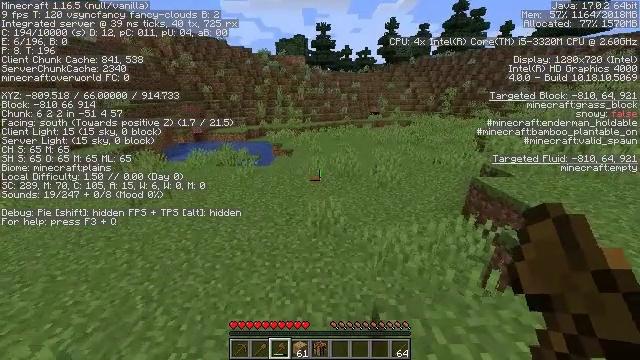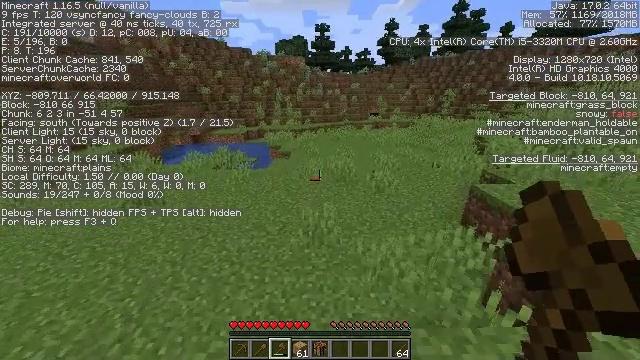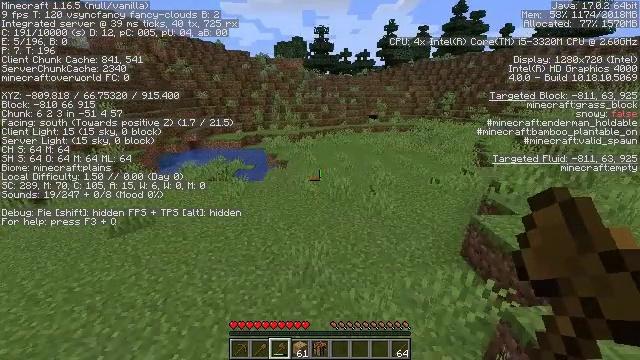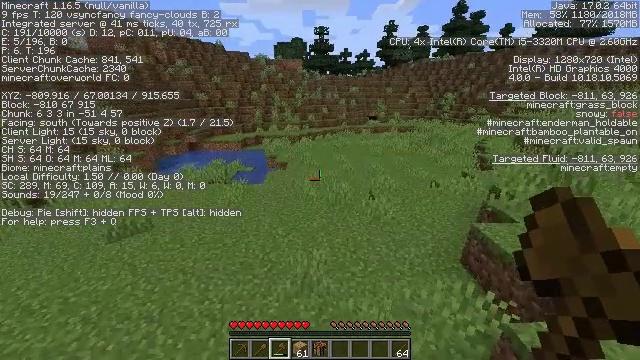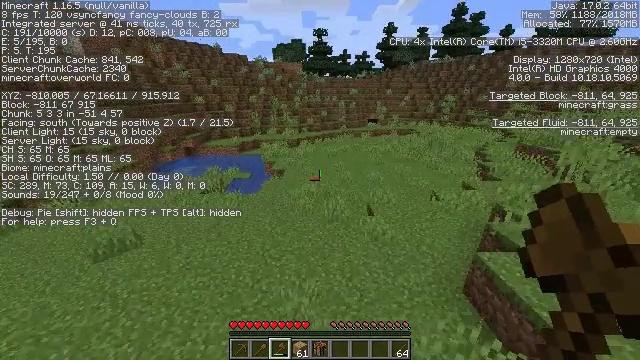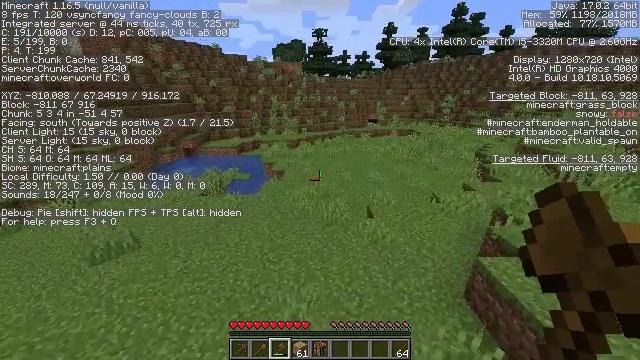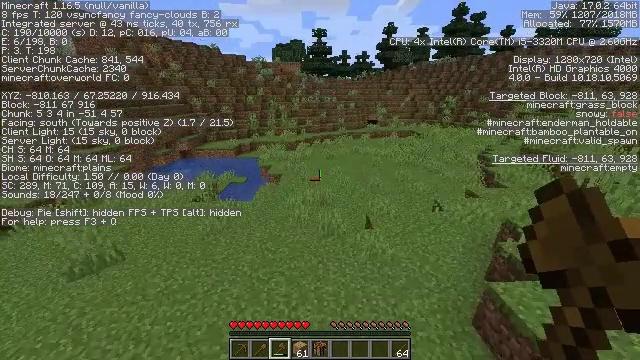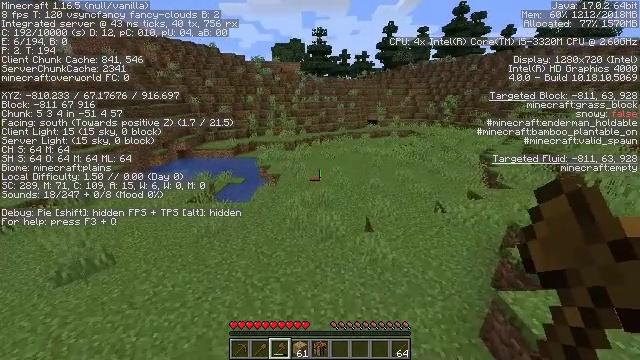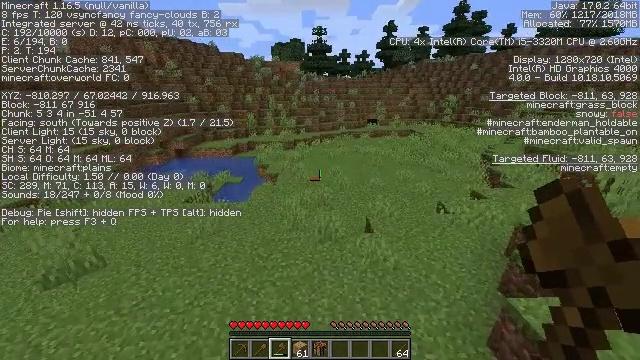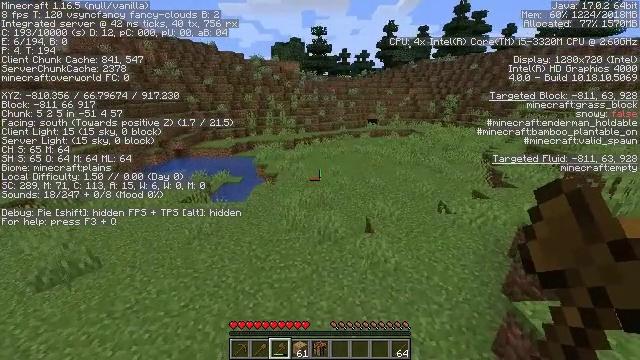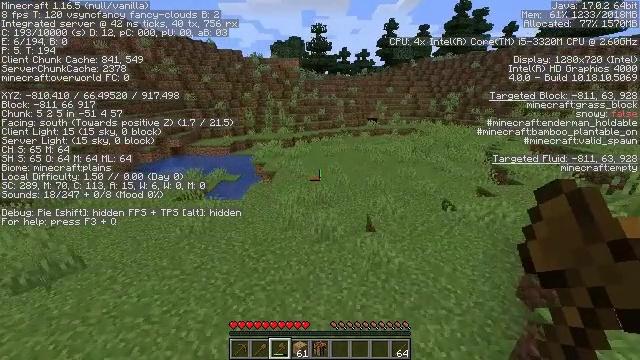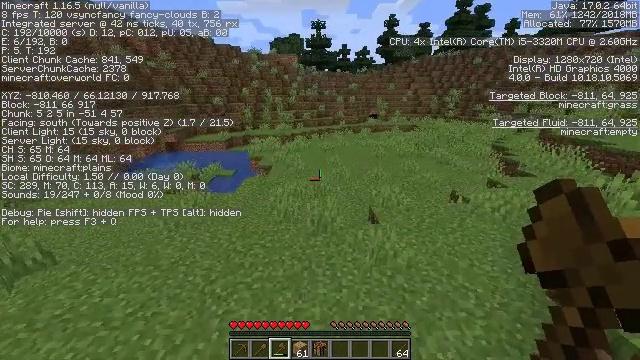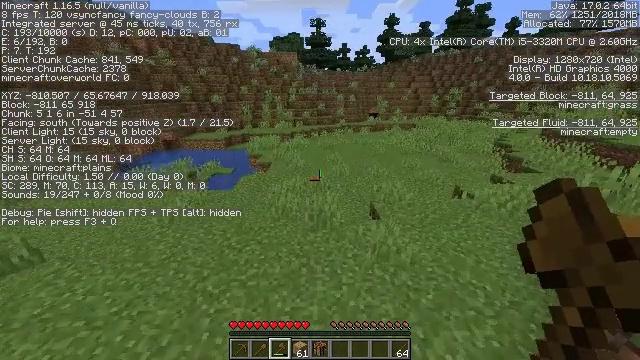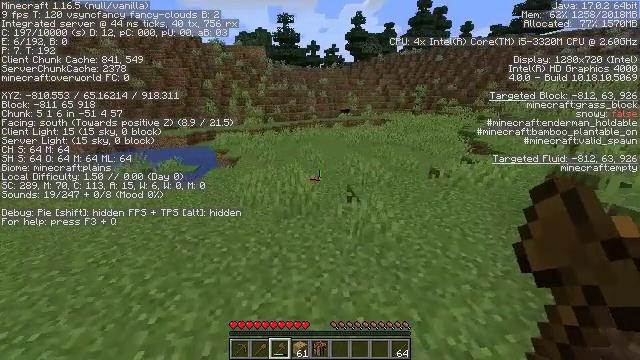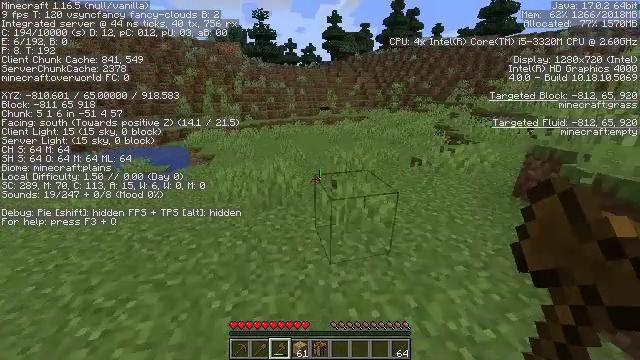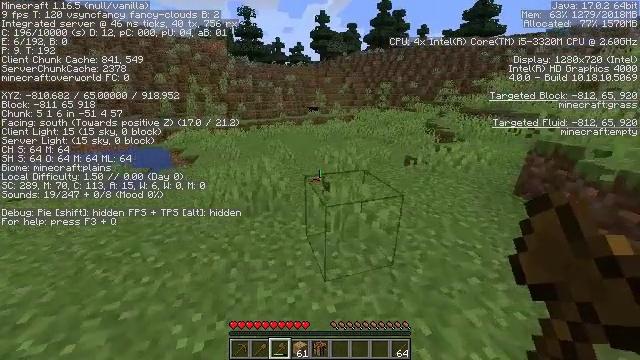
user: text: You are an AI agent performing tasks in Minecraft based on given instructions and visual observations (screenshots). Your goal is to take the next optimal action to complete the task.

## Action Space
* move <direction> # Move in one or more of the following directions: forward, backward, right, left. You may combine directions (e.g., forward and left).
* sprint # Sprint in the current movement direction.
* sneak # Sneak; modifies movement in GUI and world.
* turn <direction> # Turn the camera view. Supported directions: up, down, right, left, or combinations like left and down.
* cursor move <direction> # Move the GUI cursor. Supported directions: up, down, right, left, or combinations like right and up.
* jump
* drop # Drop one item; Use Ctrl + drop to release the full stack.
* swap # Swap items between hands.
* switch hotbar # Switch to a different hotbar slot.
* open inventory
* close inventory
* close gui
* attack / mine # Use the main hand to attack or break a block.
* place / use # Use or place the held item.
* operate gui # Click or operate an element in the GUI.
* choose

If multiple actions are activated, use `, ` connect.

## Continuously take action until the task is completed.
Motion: motion action
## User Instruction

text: Dig up the grass block for dirt.
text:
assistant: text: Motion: move forward and move right, jump
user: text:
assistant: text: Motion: move forward, jump
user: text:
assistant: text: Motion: move forward
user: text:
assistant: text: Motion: move forward
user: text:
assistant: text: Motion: move forward
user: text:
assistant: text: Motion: move forward
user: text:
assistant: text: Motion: move forward
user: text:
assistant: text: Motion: move forward
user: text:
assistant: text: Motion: move forward
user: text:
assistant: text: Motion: move forward
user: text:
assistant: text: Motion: move forward
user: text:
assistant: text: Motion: move forward
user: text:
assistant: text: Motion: move forward, turn right
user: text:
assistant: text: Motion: move forward, turn right
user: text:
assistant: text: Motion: move forward, turn right
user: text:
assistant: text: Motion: move forward, jump
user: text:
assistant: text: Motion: move forward, jump
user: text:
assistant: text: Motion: move forward
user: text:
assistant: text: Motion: move forward
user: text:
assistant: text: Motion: move forward
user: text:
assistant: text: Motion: move forward
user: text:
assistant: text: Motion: move forward
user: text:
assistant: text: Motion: move forward
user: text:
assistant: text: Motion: move forward
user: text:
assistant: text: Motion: move forward
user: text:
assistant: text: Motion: move forward
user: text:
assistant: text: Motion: move forward
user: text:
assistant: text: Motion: move forward
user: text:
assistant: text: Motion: move forward
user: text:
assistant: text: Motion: move forward